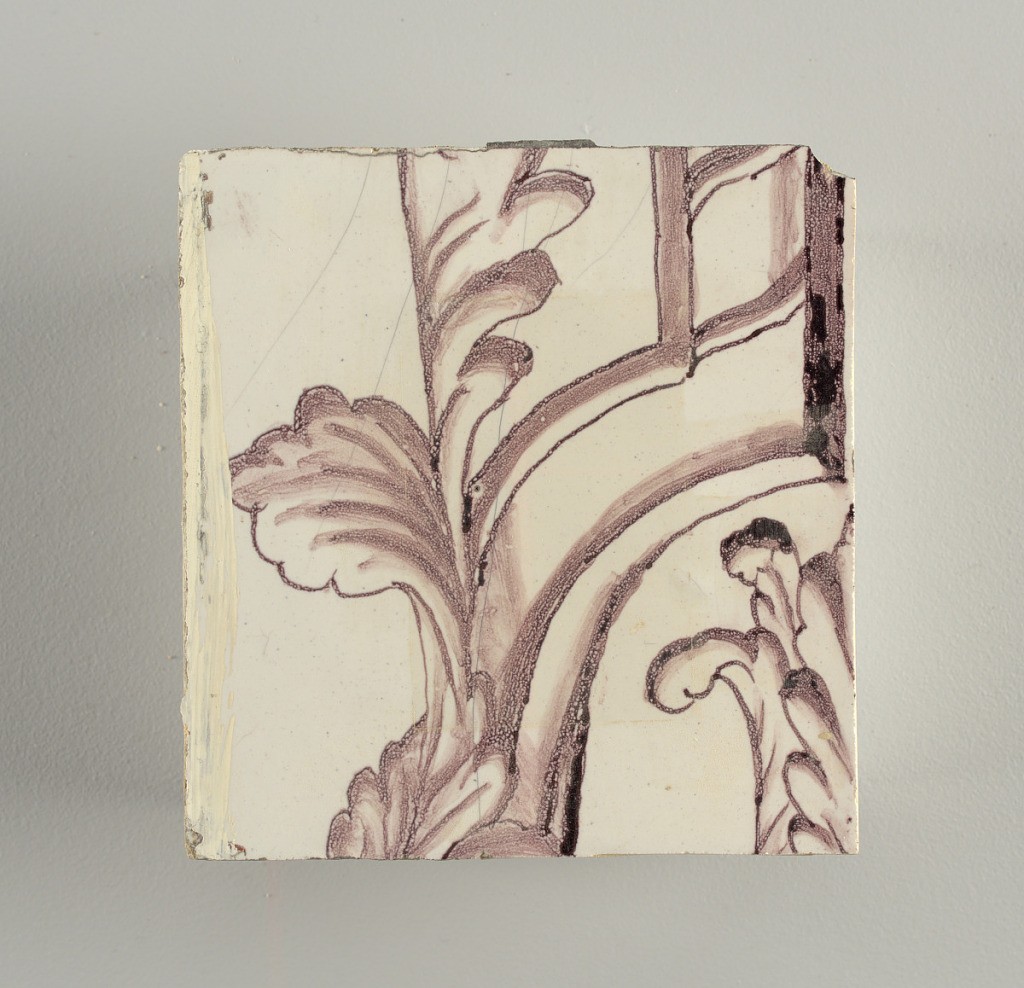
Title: Wall facing
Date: ca. 1725
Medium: tin-glazed earthenware, underglaze
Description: Two vertical rectangles, twenty-three tiles high.  A) Nine tiles wide at top; seven tiles wide at bottom.  B) Ten and one-half tiles wide.

Arabesque design of foliage.  A) with centered figure of Justice under a canopy.  B) with centered urn.